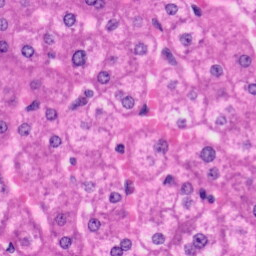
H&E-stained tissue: Liver